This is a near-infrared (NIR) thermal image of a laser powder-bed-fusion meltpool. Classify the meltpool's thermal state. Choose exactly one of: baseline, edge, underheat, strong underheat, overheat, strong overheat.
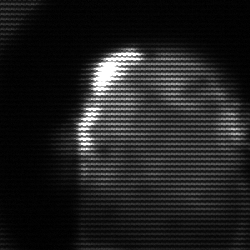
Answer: baseline